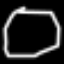
Label: octagon